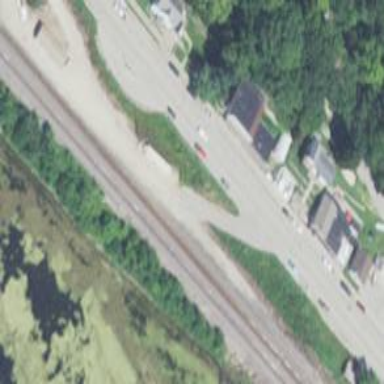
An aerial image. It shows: Railroad crossover.